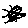
Label: sun